Question: I am running Eclipse on a Windows 7 machine. Since the last update of the Android-related files (Android SDK and AVD) to version 4.1, I have a weird looking keyboard:

I had a real qwerty-keyboard before, but now it is not only (partly) Japanese, but I can't seem to find how to change it to a qwerty-keyboard.
I have tried checking for updates, restarting the program and the whole PC, changing AVD keyboard settings and different virtual devices with different Android versions on them (the pic shows 2.3.3).
Thanks a lot for your help!
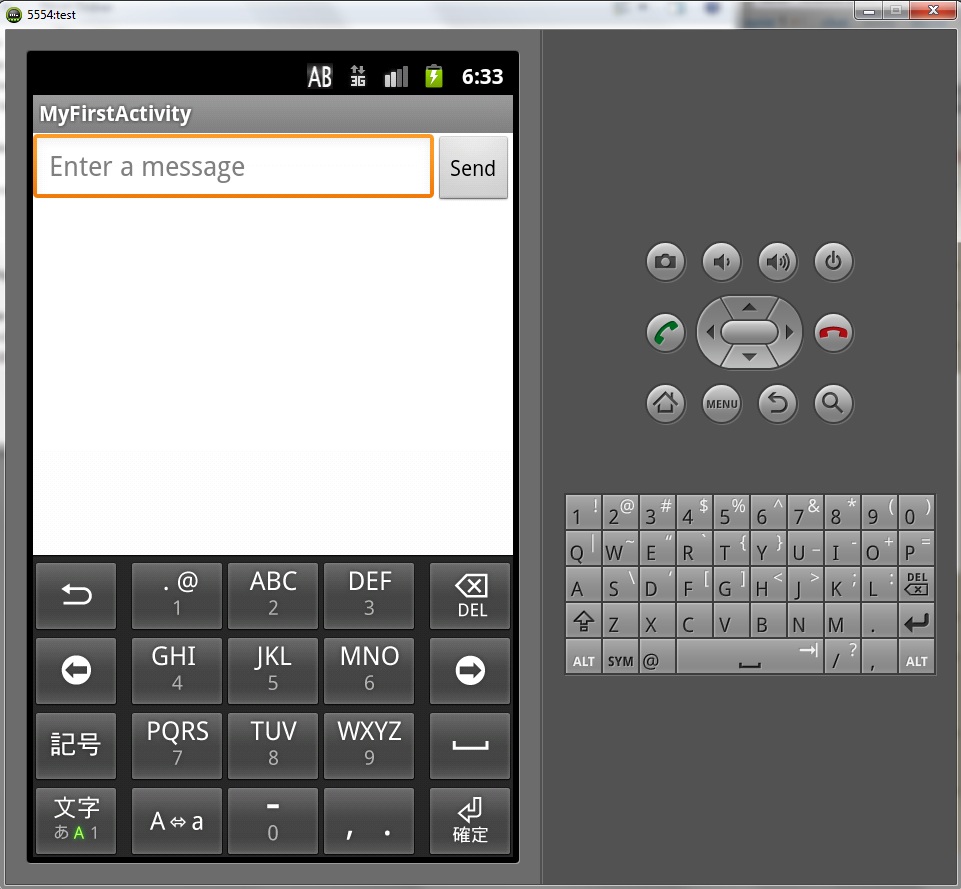
Answer: Try deleting the AVD instance and create a new one. It certainly looks strange but it won't take long to create a new virtual device and boot it ... certainly more constructive than pulling your hair out